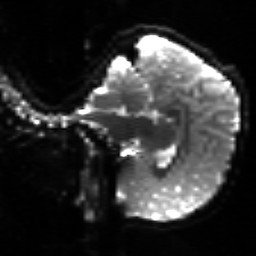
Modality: sbref
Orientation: sagittal
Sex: male
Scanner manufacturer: siemens
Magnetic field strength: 3 T
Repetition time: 5 s
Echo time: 0.071 s